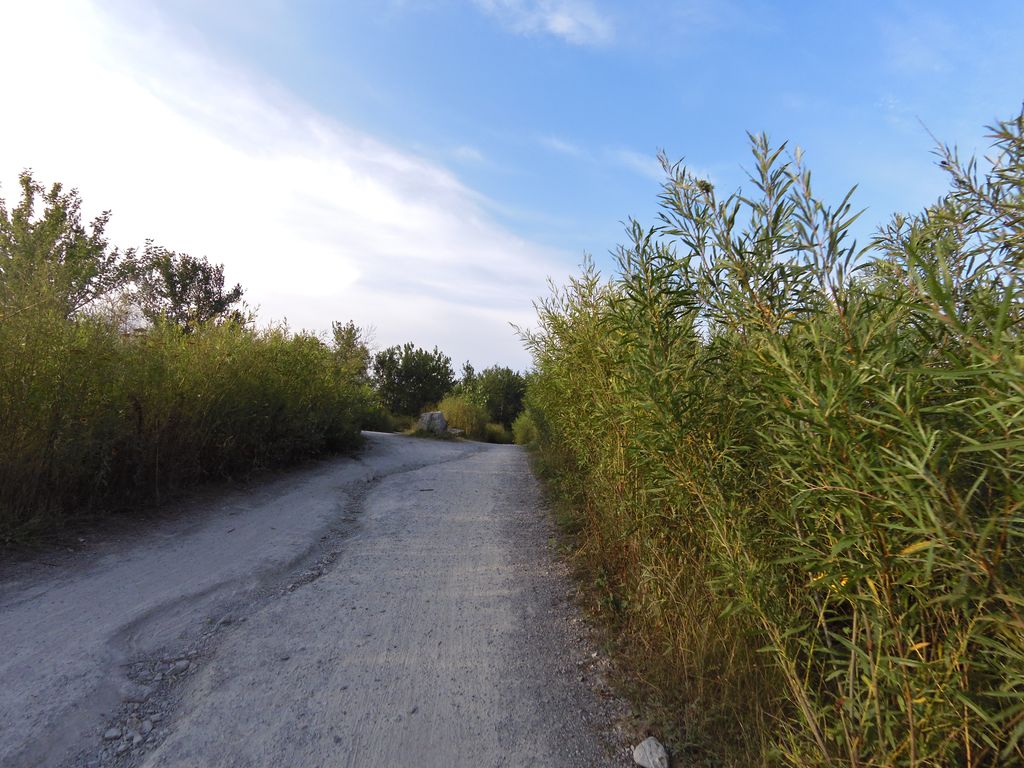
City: toronto